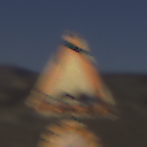
Verkehrszeichen: UnebeneFahrbahn
Zusatzzeichen unten: Ueberholverbot
Umgebung: Outdoor, Nature
Tageszeit: MorningAfternoon
Wetter: Clear
Licht: Natural
Jahreszeit: NotSpecified
Kontrast: HighContrast